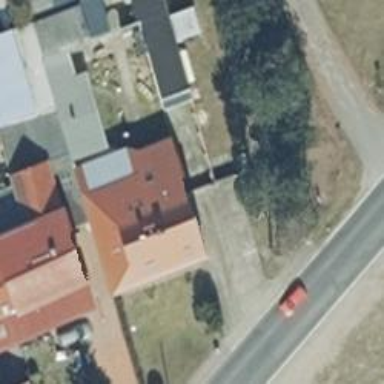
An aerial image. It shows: Simple house.